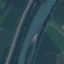
Land use / land cover class: River